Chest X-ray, PA view. Patient: 75 years old, sex M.
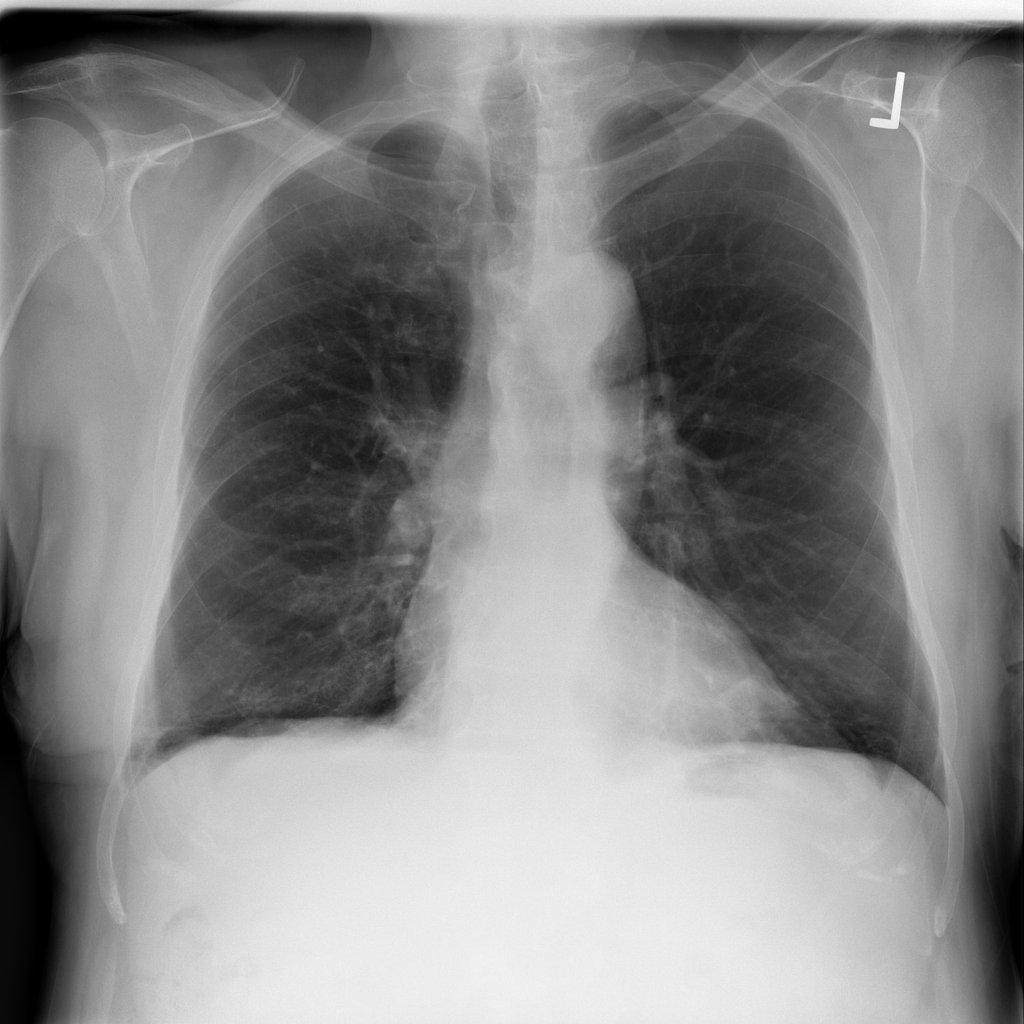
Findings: Atelectasis